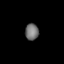
Tissue: lung
Cell type: Others
Senescence score: 0.236
Nuclear area (px): 222
Mean DAPI intensity: 111.072